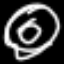
Label: donut